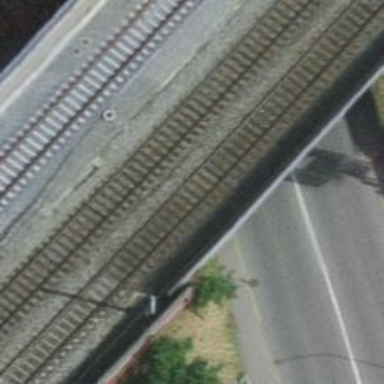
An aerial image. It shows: Railway with electrified contact lines.